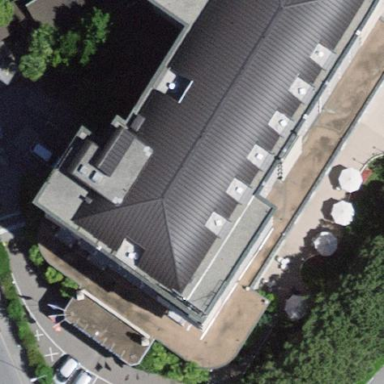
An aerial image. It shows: Commercial hotel with pink building and grey metal roof in half-hipped shape.